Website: crate-barrel
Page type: payment
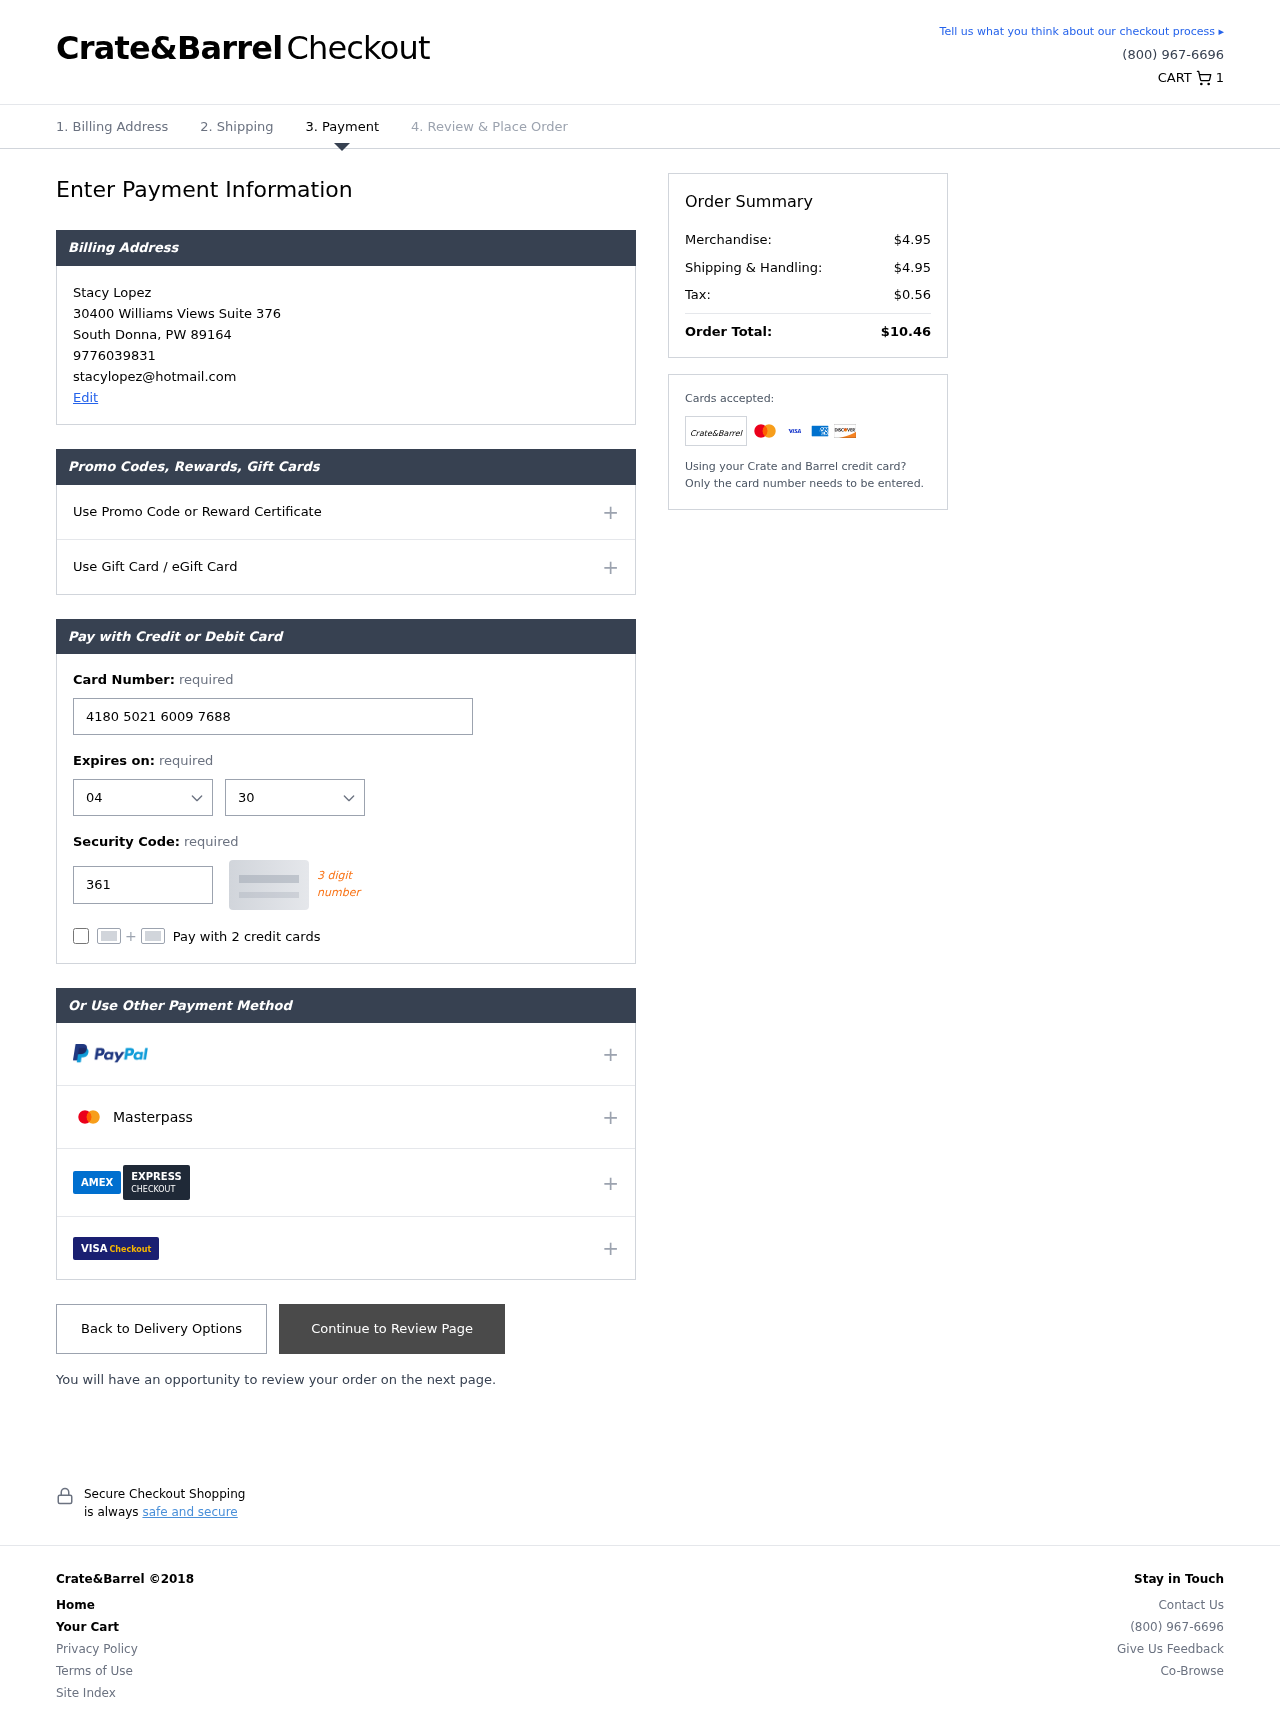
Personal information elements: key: PII_CARD_CVV
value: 361
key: PII_CARD_EXPIRY_MONTH
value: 04
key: PII_CARD_EXPIRY_YEAR
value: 30
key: PII_CARD_NUMBER
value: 4180 5021 6009 7688
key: PII_CITY
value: South Donna
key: PII_EMAIL
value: stacylopez@hotmail.com
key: PII_FULLNAME
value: Stacy Lopez
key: PII_PHONE
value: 9776039831
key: PII_POSTCODE
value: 89164
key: PII_STATE_ABBR
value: PW
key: PII_STREET
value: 30400 Williams Views Suite 376
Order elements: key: ORDER_NUM_ITEMS
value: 1
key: ORDER_SUBTOTAL
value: $4.95
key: ORDER_SHIPPING_COST
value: $4.95
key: ORDER_TAX
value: $0.56
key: ORDER_TOTAL
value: $10.46